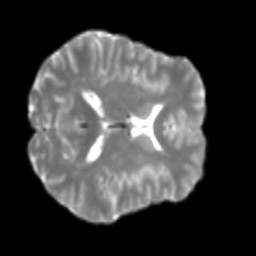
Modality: T2w
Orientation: axial
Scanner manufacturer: siemens
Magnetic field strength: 3 T
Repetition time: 4 s
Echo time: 0.0594 s